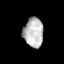
Tissue: prostate
Cell type: T cells
Senescence score: 0.2554
Nuclear area (px): 572
Mean DAPI intensity: 185.531